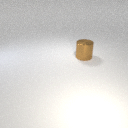
large brown metal cylinder